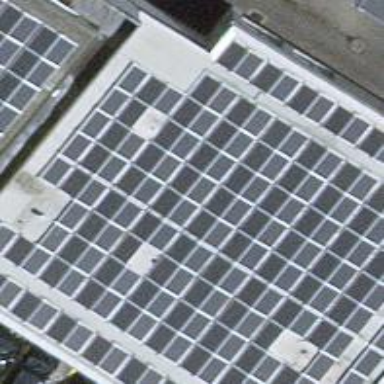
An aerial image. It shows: Solar power generator with photovoltaic panels.